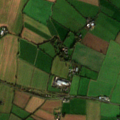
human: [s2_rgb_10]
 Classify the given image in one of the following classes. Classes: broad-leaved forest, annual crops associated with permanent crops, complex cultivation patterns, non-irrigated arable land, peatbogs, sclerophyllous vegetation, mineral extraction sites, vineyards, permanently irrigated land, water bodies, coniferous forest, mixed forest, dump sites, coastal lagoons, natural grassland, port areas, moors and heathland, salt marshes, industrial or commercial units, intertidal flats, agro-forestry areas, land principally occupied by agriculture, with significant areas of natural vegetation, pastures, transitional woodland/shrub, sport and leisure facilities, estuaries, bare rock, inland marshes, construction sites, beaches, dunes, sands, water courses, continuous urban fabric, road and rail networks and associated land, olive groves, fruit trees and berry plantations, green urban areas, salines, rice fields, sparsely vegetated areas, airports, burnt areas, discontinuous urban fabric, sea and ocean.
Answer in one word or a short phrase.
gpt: non-irrigated arable land, complex cultivation patterns